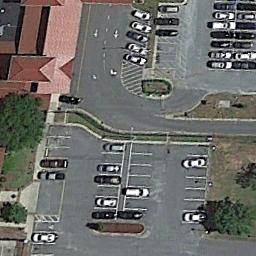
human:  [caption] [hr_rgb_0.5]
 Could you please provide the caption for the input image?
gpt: The parking lot was full of nine rows of cars .

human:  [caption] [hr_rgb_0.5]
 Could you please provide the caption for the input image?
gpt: There are some cars on the parking lot .

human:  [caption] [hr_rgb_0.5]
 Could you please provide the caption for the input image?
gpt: The parking lot has some neatly arranged cars and several orange buildings are next to the parking lot .

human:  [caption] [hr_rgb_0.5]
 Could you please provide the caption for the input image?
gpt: There are many different colored cars in the parking lot .

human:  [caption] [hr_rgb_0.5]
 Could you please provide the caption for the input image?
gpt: There are some cars on the parking lots .